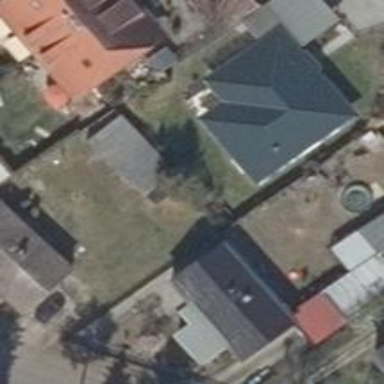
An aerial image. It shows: Simple and straightforward house.